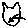
Label: cat